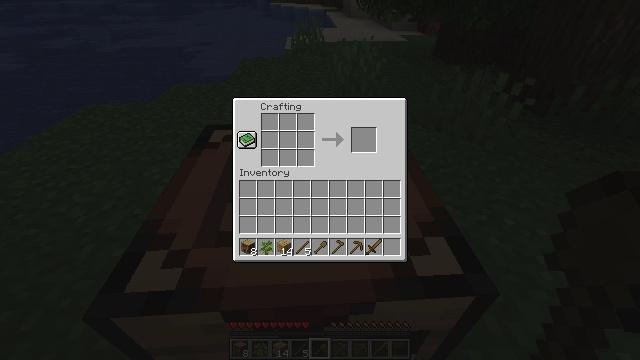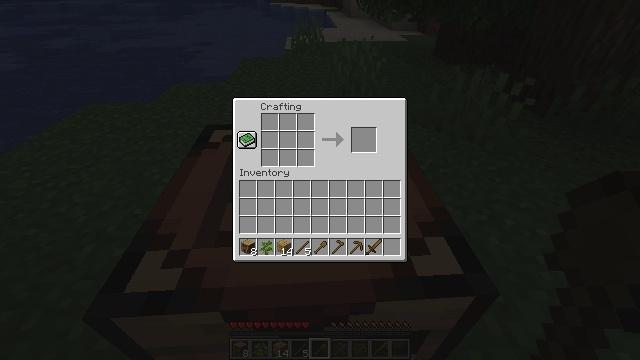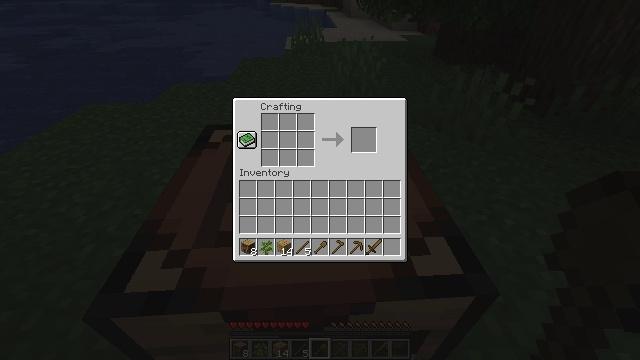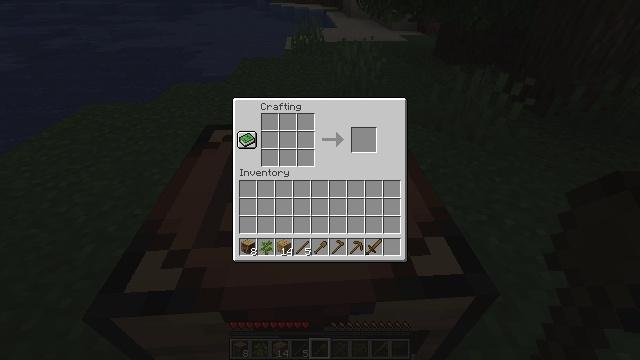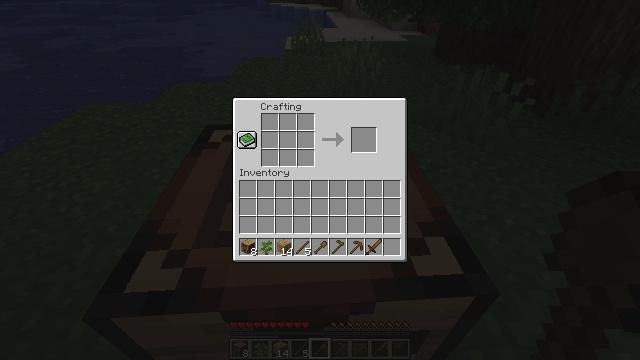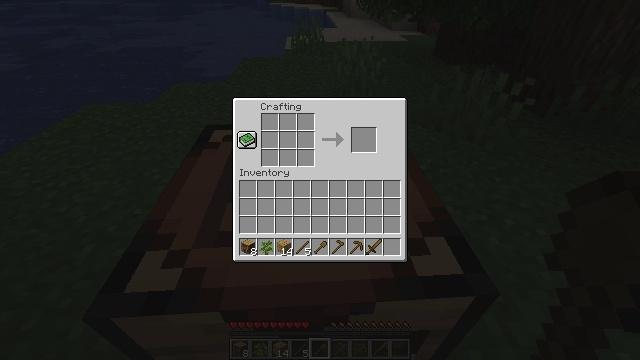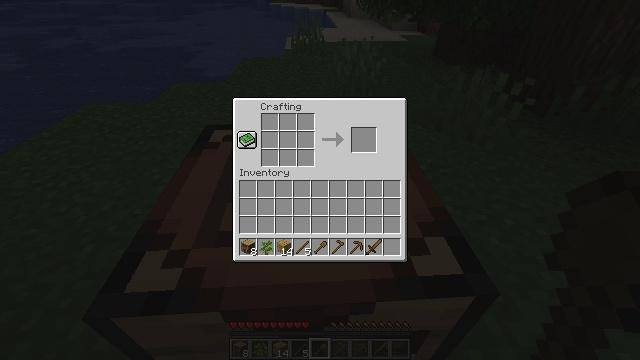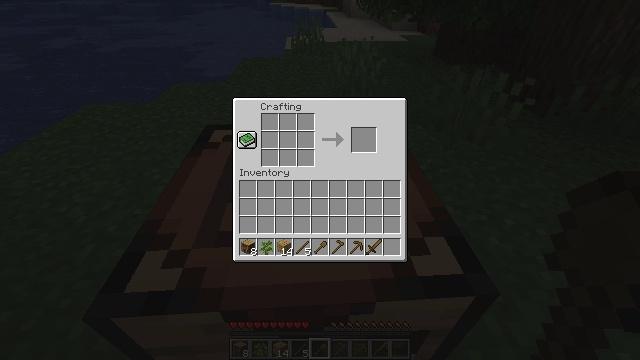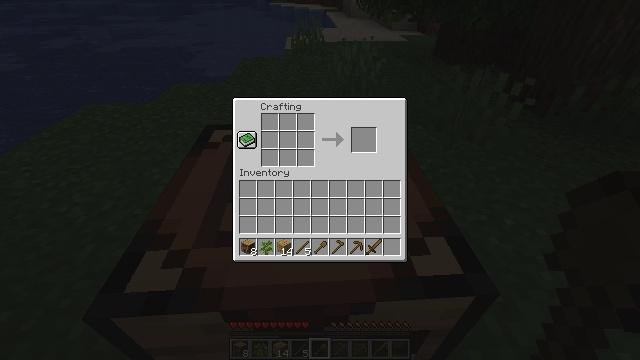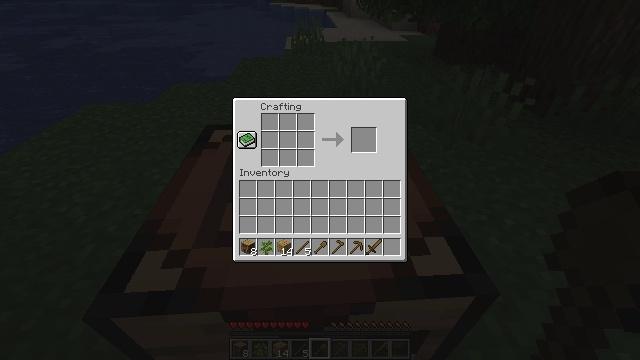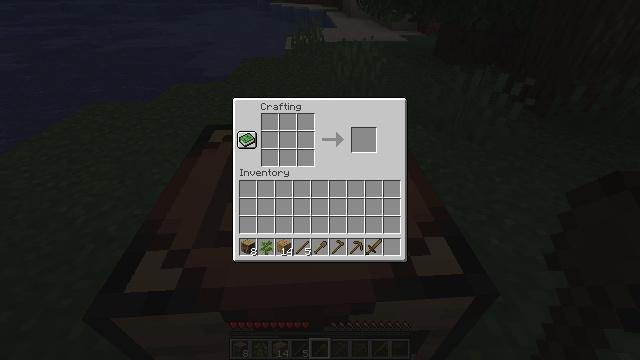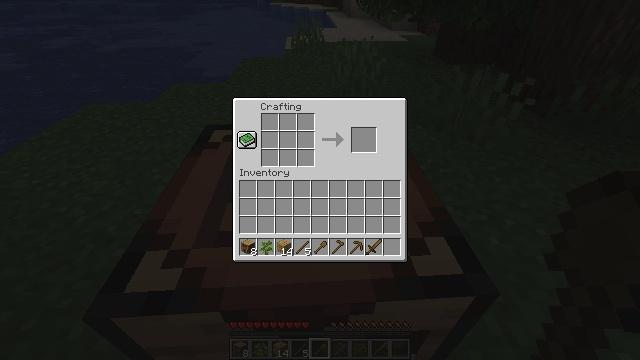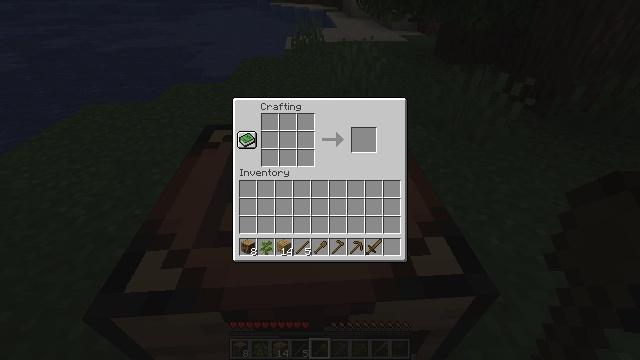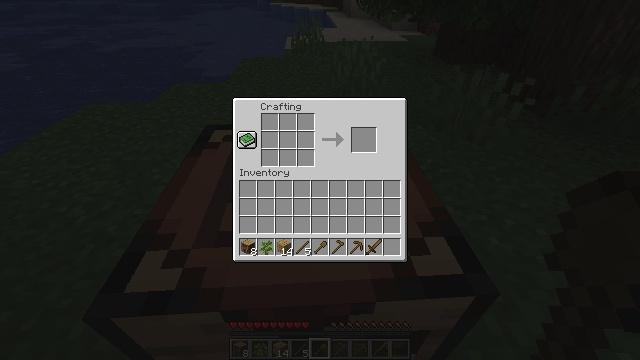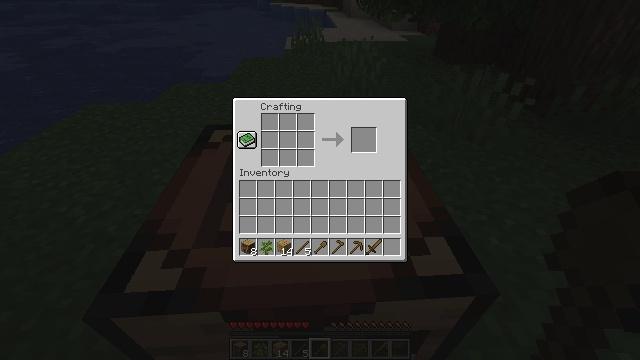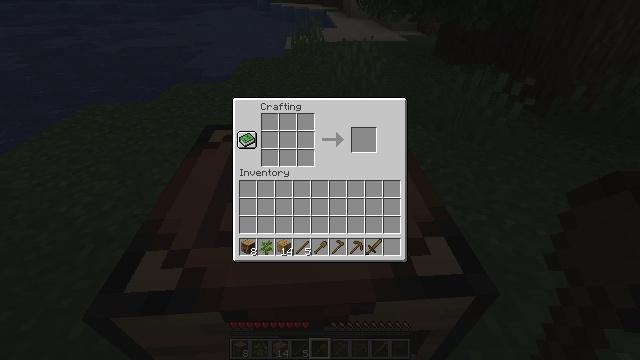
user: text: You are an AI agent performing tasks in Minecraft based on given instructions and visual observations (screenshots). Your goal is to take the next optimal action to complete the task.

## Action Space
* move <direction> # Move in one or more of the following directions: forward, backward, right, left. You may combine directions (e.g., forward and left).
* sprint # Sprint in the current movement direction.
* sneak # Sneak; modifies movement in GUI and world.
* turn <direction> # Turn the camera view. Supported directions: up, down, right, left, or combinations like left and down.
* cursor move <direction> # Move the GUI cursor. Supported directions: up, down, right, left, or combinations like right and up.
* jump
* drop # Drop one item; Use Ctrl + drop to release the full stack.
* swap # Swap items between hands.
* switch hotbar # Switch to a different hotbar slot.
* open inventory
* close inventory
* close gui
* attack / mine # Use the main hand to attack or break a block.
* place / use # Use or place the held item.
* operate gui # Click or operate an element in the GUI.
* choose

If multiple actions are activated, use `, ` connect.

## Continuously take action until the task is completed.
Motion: motion action
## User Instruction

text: Put back the crafting table.
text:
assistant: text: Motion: no_op
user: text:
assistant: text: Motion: no_op
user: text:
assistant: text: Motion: cursor move down
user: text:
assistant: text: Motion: no_op
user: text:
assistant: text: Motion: cursor move down
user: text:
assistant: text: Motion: cursor move right and down
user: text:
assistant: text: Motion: cursor move down
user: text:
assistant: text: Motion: no_op
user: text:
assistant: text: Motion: no_op
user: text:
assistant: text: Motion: cursor move down
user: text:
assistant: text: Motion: no_op
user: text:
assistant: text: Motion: no_op
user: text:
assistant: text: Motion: no_op
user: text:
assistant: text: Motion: no_op
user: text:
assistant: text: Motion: cursor move right and down
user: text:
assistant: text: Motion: cursor move right and down
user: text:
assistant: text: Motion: cursor move right and down
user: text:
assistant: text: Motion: no_op
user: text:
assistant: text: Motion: no_op
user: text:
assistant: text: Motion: no_op
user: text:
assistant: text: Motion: no_op
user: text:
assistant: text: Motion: no_op
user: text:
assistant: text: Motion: close gui
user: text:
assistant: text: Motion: open inventory
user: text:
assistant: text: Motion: no_op
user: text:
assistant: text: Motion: no_op
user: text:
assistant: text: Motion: no_op
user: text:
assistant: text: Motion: no_op
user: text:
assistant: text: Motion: no_op
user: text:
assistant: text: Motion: no_op